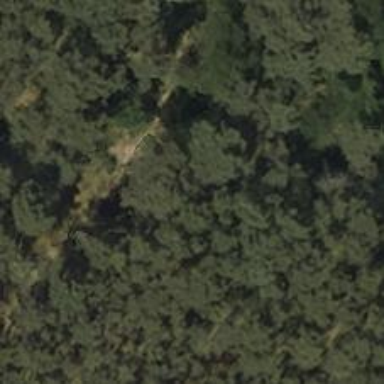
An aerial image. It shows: Path on the ground.